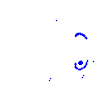
Particle: kaon